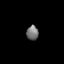
Tissue: lung
Cell type: Endothelial cells
Senescence score: 0.6253
Nuclear area (px): 171
Mean DAPI intensity: 115.158